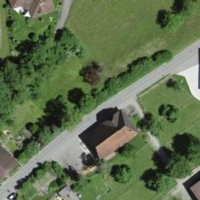
EUNIS habitat code: 54
Species observed at this site:
Lapsana communis